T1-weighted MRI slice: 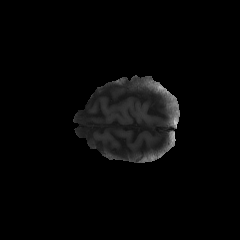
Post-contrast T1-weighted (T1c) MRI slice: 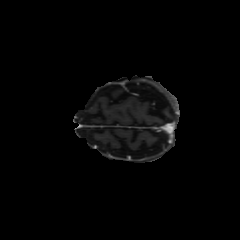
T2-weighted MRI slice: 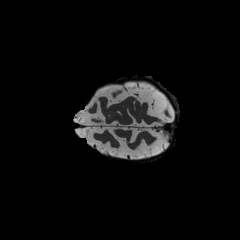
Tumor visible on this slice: no